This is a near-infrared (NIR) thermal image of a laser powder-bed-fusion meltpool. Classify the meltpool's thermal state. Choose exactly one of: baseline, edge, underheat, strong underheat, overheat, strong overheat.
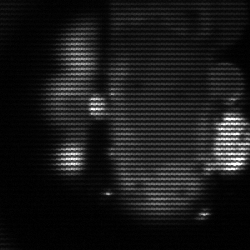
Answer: strong underheat